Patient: sex M, age 58
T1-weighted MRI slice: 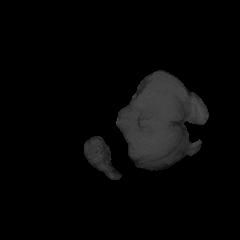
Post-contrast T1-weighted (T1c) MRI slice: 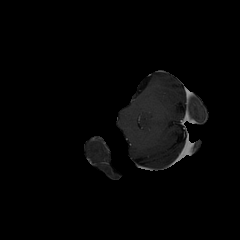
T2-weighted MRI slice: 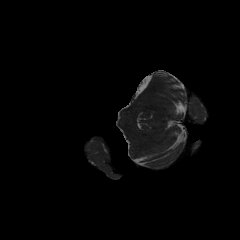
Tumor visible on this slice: no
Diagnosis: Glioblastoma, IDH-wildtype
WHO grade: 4